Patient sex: F
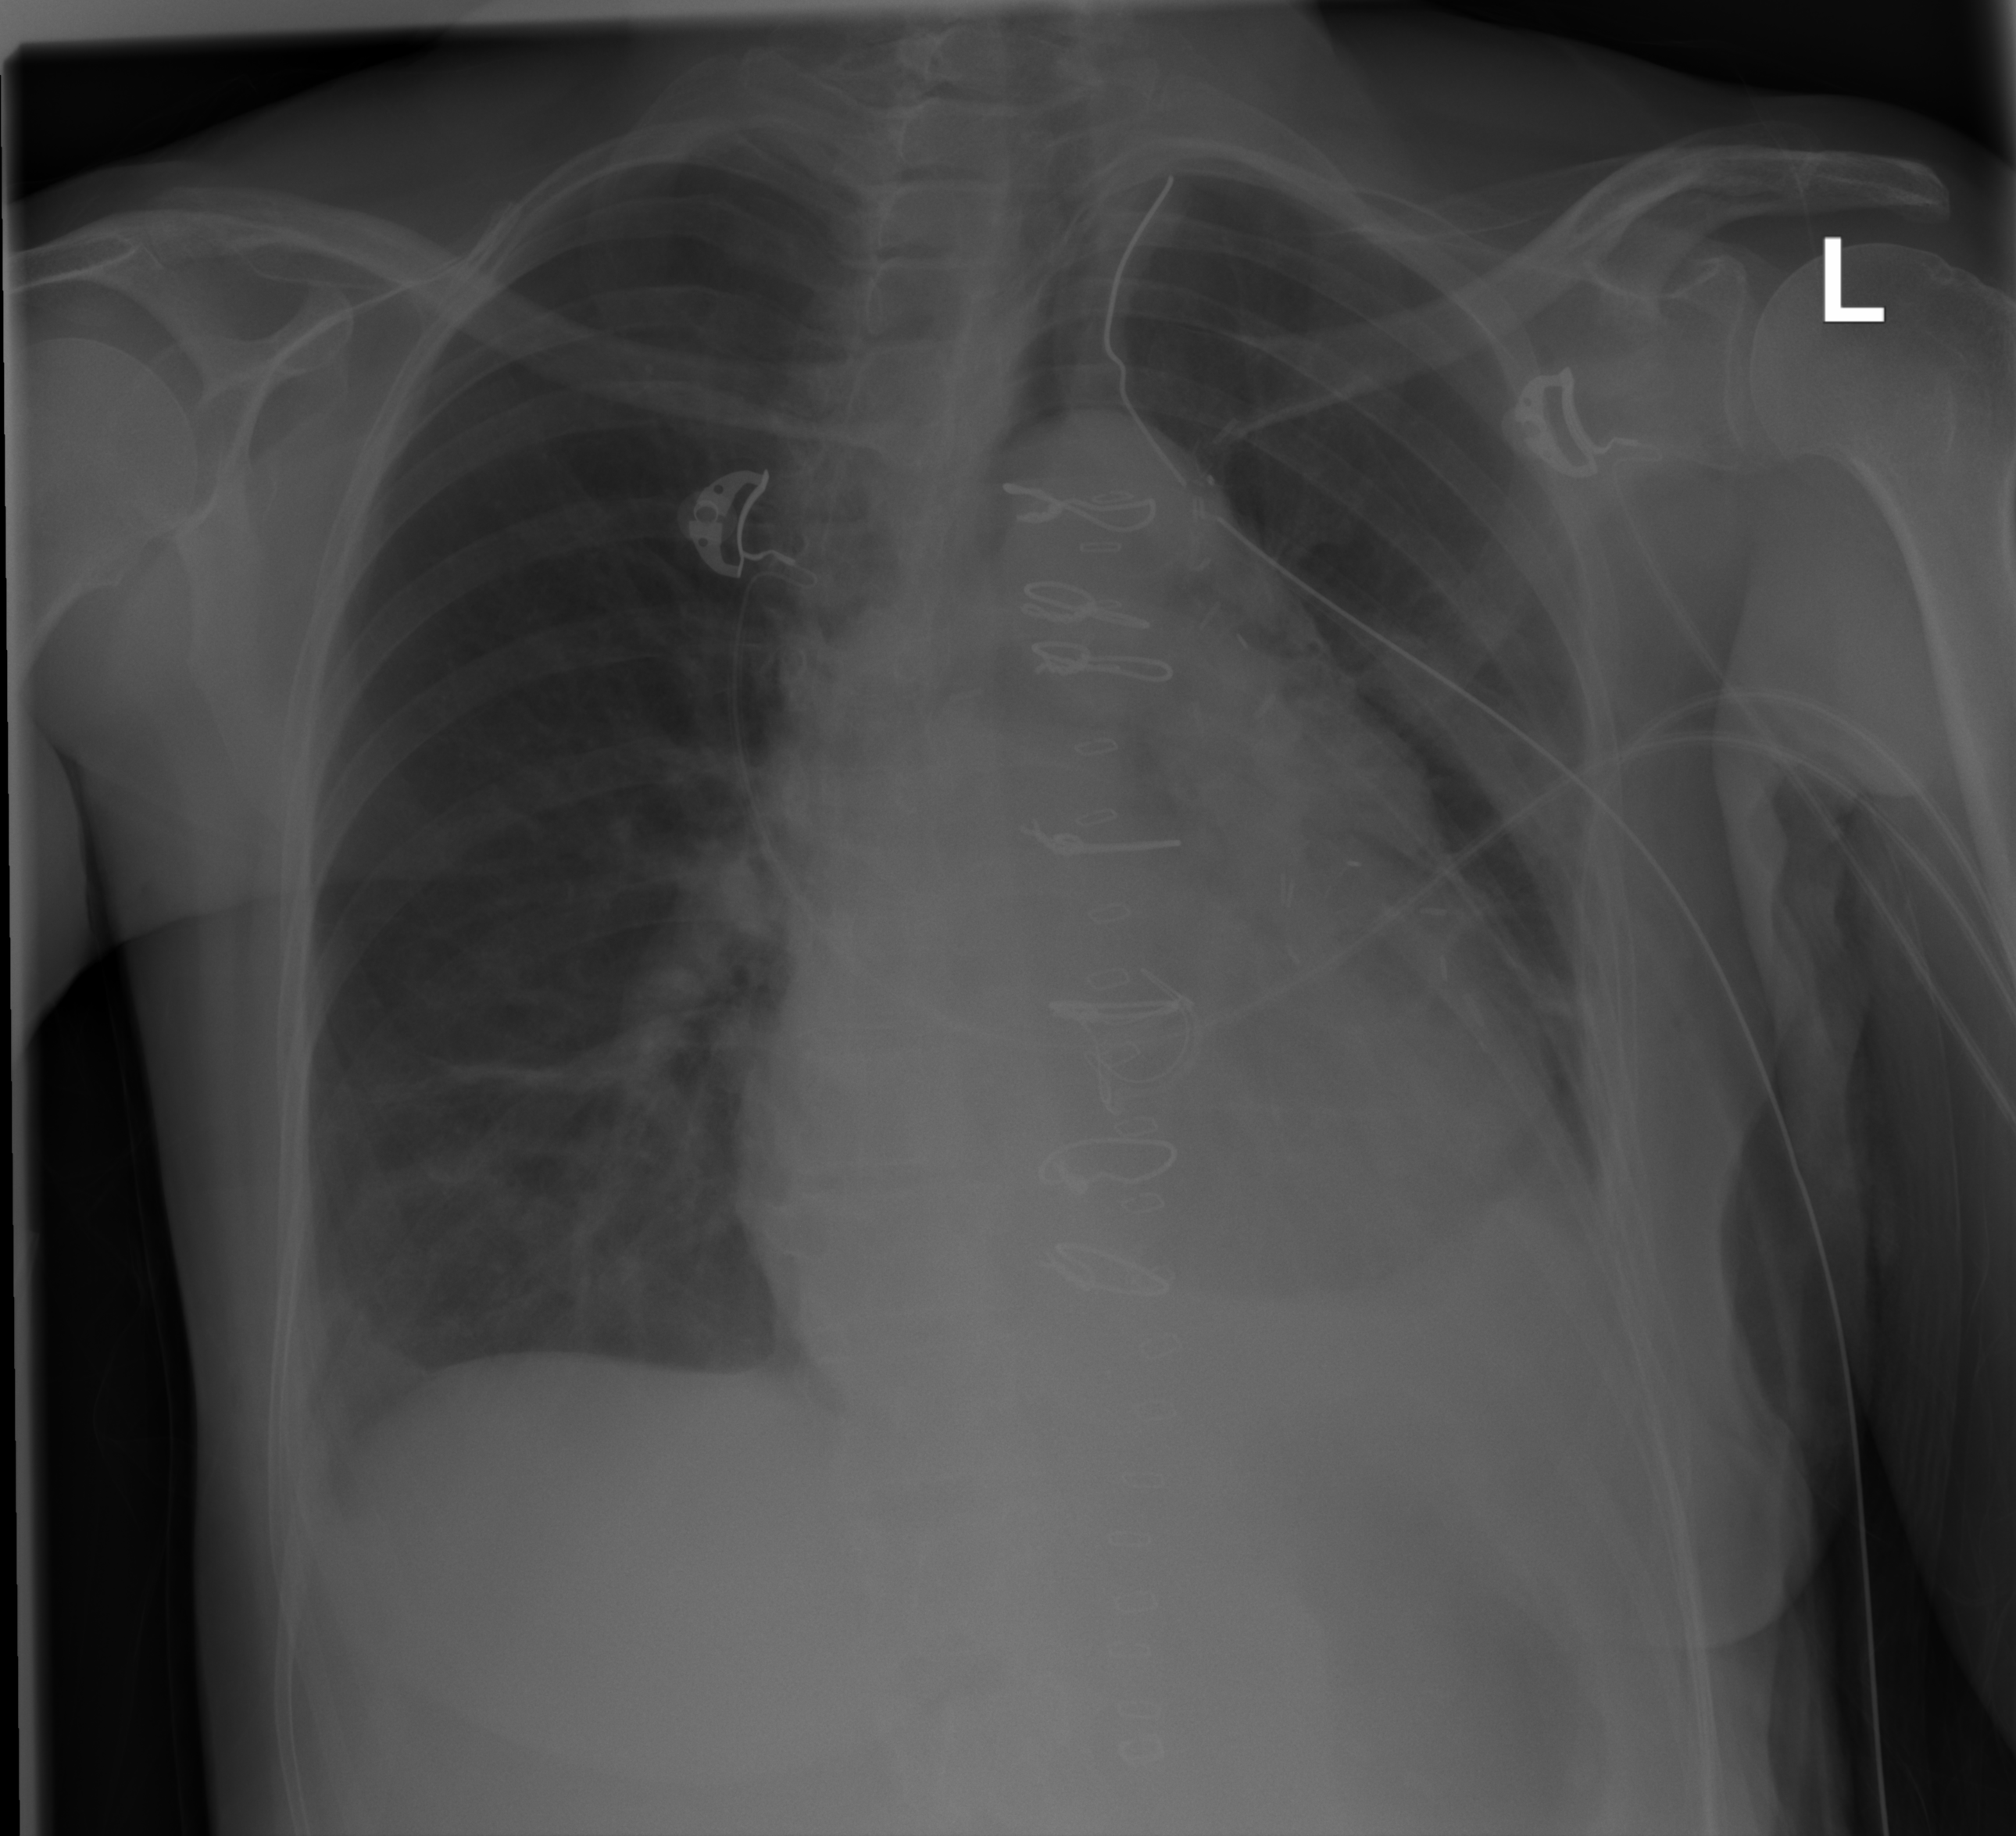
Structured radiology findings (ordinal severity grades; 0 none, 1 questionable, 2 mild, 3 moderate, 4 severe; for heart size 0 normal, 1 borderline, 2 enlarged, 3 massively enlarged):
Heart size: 2
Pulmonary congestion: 2
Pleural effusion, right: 2
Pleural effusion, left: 2
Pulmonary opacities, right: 0
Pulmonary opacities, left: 1
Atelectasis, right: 2
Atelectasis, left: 2